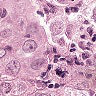
Metastatic tissue present: yes